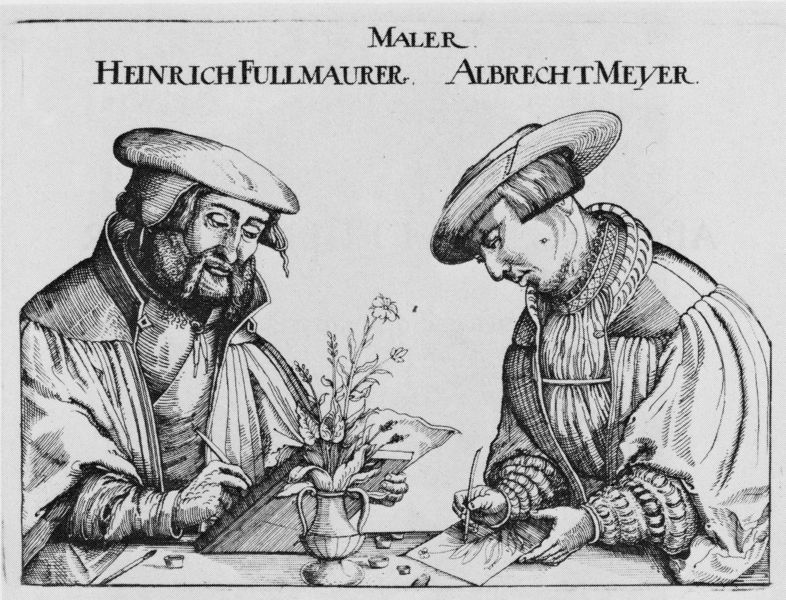
Titel: Bildnis von Heinrich Füllmaurer und Albrecht Meyer
Künstler: Heinrich Füllmaurer
Institution: (Seriendruck)
Schlagwörter: blätter, feder, hand, kopf, mann, umhang, weiß, menschen, blume, blumen, finger, frau, frisur, frisuren, haar, hut, hüte, mund, männer, ohr, profil, schwarz, skizze, tisch, zeichnung, blüten, dame, gras, bart, kappe, kappen, mütze, mützen, profile, schnurrbart, wand, arm, augen, falten, kragen, vollbart, bildnis, herr, hände, portrait, porträt, mantel, reich, decke, kaufmann, paar, blatt, pflanzen, arbeit, henkel, stilleben, vase, schrift, papier, hemden, farbe, grafik, graphik, maler, doppelportrait, doppelporträt, tusche, unterschrift, buch, porträts, brett, druck, druckgrafik, schraffur, radierung, stich, künstler, text, überschrift, mäntel, malen, pinsel, krause, stift, barett, werkzeug, halbprofil, zeichnen, schreiben, schreiber, tintenfass, griffel, kupferstich, zeichner, stechen, druckgrpahik, stick, heinrich, albrecht, skizzieren, füller, meyer, geschlitzt, stichel, isch, zeichenbrett, farbtopf, üte, 2 männer, fullmaurer, 2 wissenschaftler, biologische studien, künsler, malen blumen, albrecht meyer, heinrich fullmaurer, farbtöpfchen